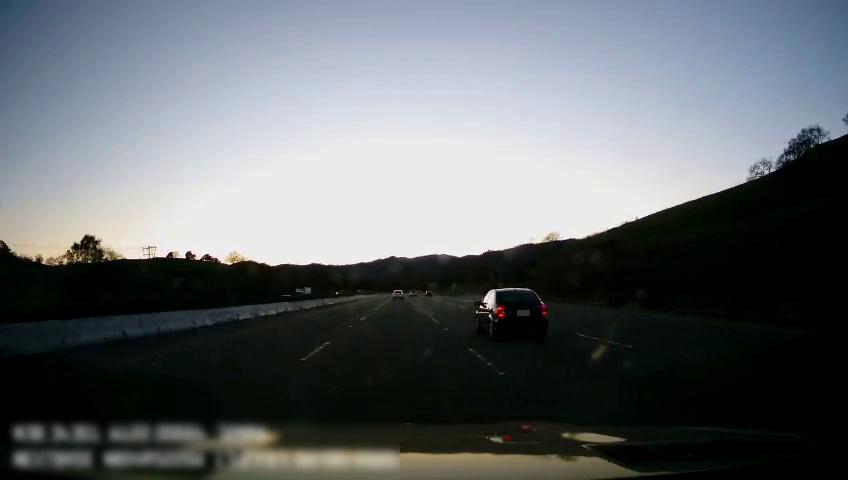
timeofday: Day
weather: Cloudy
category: Drivable Space
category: Vehicles | SUV
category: Vehicles | Truck
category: Vehicles | Car
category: Lanes | Current Lane
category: Lanes | Current Lane
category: Lanes | Alternate Lane